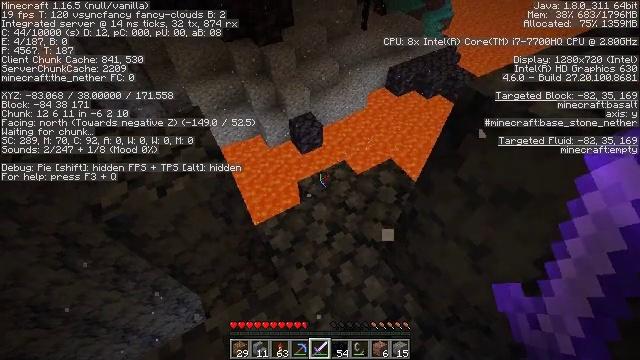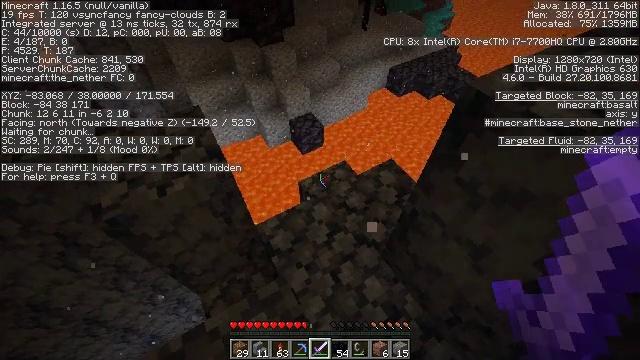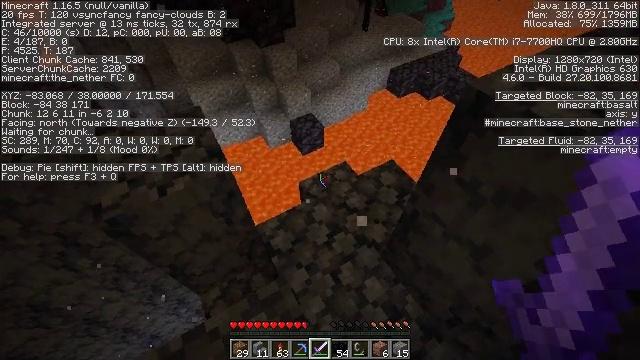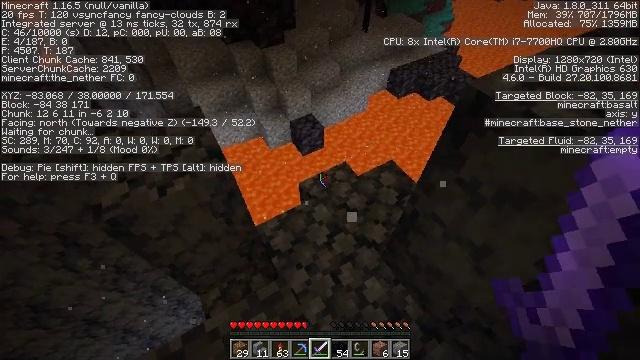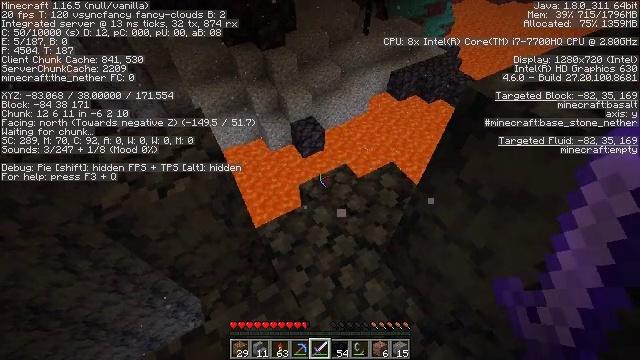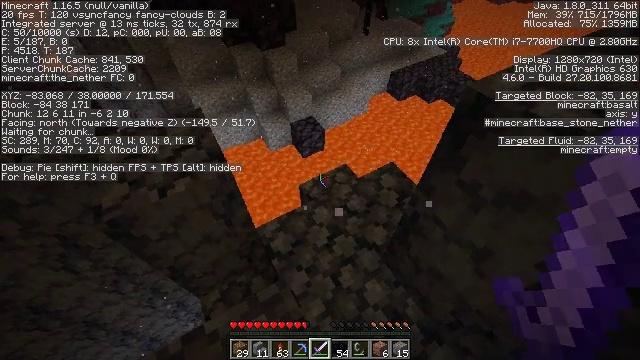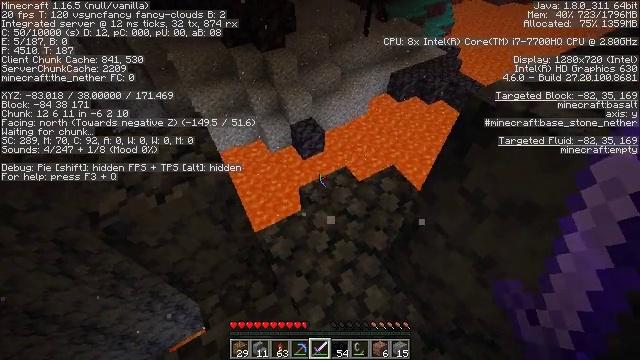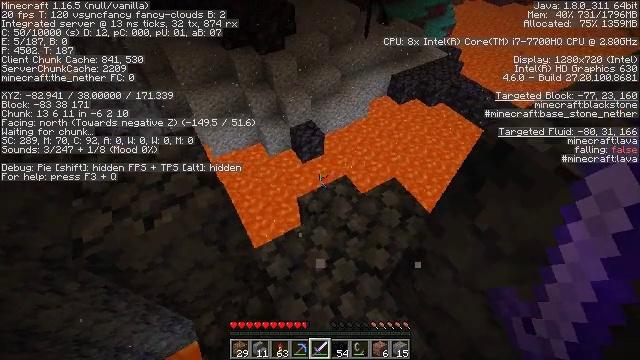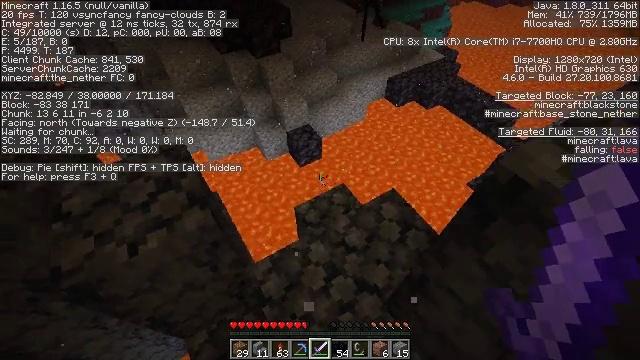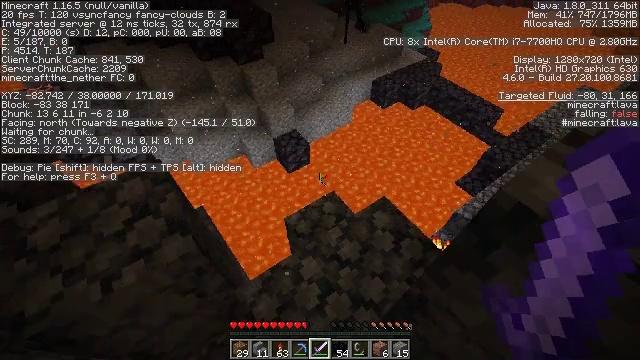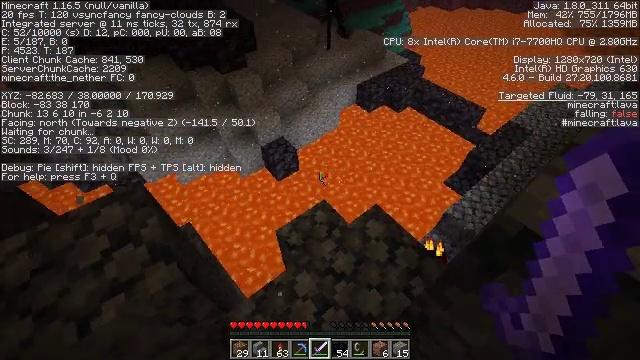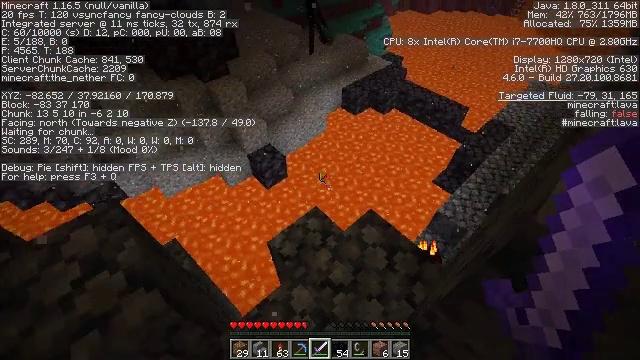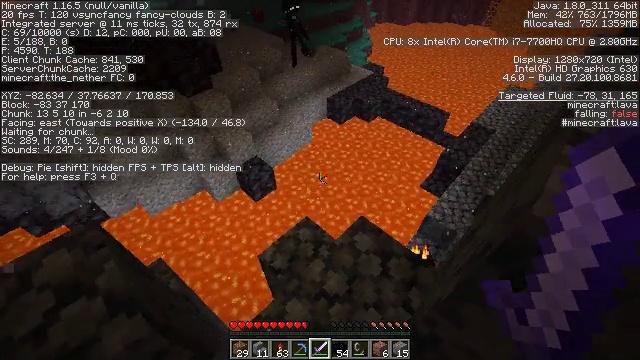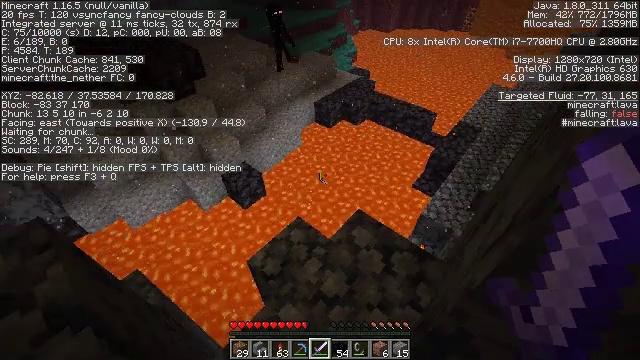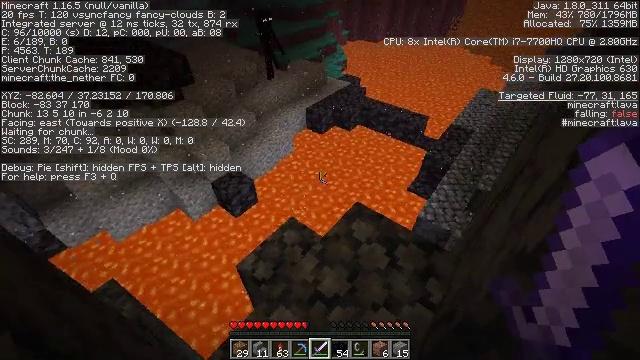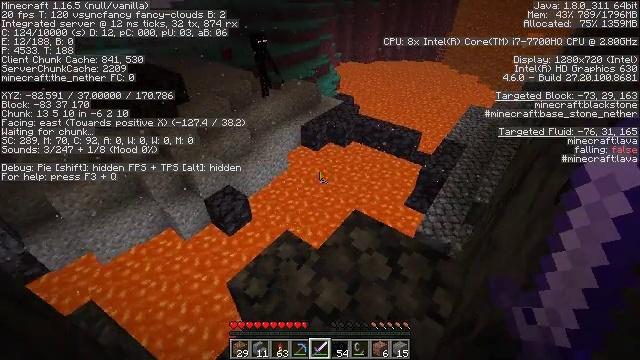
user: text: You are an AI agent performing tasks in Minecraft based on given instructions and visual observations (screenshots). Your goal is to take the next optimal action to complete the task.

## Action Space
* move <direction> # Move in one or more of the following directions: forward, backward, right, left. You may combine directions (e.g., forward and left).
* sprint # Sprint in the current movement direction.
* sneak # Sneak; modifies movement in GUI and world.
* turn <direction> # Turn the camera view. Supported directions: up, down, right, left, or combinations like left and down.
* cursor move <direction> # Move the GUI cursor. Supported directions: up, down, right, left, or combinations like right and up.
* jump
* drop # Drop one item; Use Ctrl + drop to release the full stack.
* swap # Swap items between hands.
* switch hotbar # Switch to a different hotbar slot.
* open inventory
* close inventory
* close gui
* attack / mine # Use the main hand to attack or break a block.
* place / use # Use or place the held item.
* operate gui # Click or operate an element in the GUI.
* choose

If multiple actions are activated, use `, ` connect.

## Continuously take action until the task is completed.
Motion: motion action
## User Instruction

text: Defeat a magma cube.
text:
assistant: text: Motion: no_op
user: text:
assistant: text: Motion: no_op
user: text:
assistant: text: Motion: no_op
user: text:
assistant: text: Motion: no_op
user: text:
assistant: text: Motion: no_op
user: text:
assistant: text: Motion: move forward
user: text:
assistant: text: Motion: move forward
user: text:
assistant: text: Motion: move forward
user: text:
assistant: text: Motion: move forward, turn right
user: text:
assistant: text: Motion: turn right
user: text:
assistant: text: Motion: turn right and up
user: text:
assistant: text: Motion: turn right and up
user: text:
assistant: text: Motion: turn right and up
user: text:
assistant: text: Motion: turn right and up
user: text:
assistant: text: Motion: turn right and up
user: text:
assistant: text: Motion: turn up
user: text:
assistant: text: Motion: turn up
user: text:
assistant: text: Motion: turn up
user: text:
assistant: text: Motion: no_op
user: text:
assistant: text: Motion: no_op
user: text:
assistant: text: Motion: no_op
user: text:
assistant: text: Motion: no_op
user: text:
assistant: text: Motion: turn left and up
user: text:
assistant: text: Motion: turn left and up
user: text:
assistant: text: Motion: turn left and up
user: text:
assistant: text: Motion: turn left and up
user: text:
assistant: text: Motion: turn left
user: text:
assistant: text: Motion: no_op
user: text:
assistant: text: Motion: turn left and down
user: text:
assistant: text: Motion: turn left and down